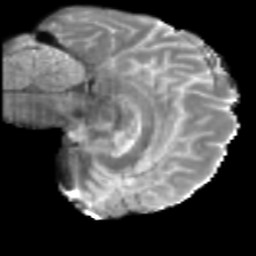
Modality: T2w
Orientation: sagittal
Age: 46
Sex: male
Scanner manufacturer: siemens
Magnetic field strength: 3 T
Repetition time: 5 s
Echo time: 0.092 s